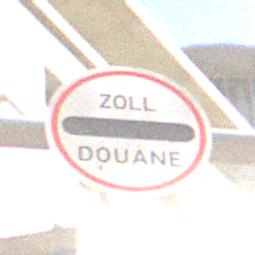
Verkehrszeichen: Zollstelle
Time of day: MorningAfternoon
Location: Outdoor (Urban)
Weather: PartlyCloudy
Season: NotSpecified
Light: Natural